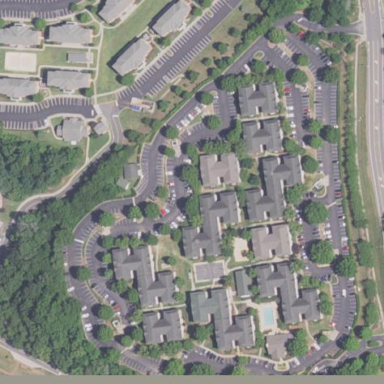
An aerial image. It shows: Residential area with apartments.